Question: I am using Lab Center + TFS 2012 to run my automated GUI tests. I noticed that there is an option to run a script before and after the tests begin:

- -
I want to use this option to restore a Database before my tests begin, since I have 2 test agents and they connect to the same database.
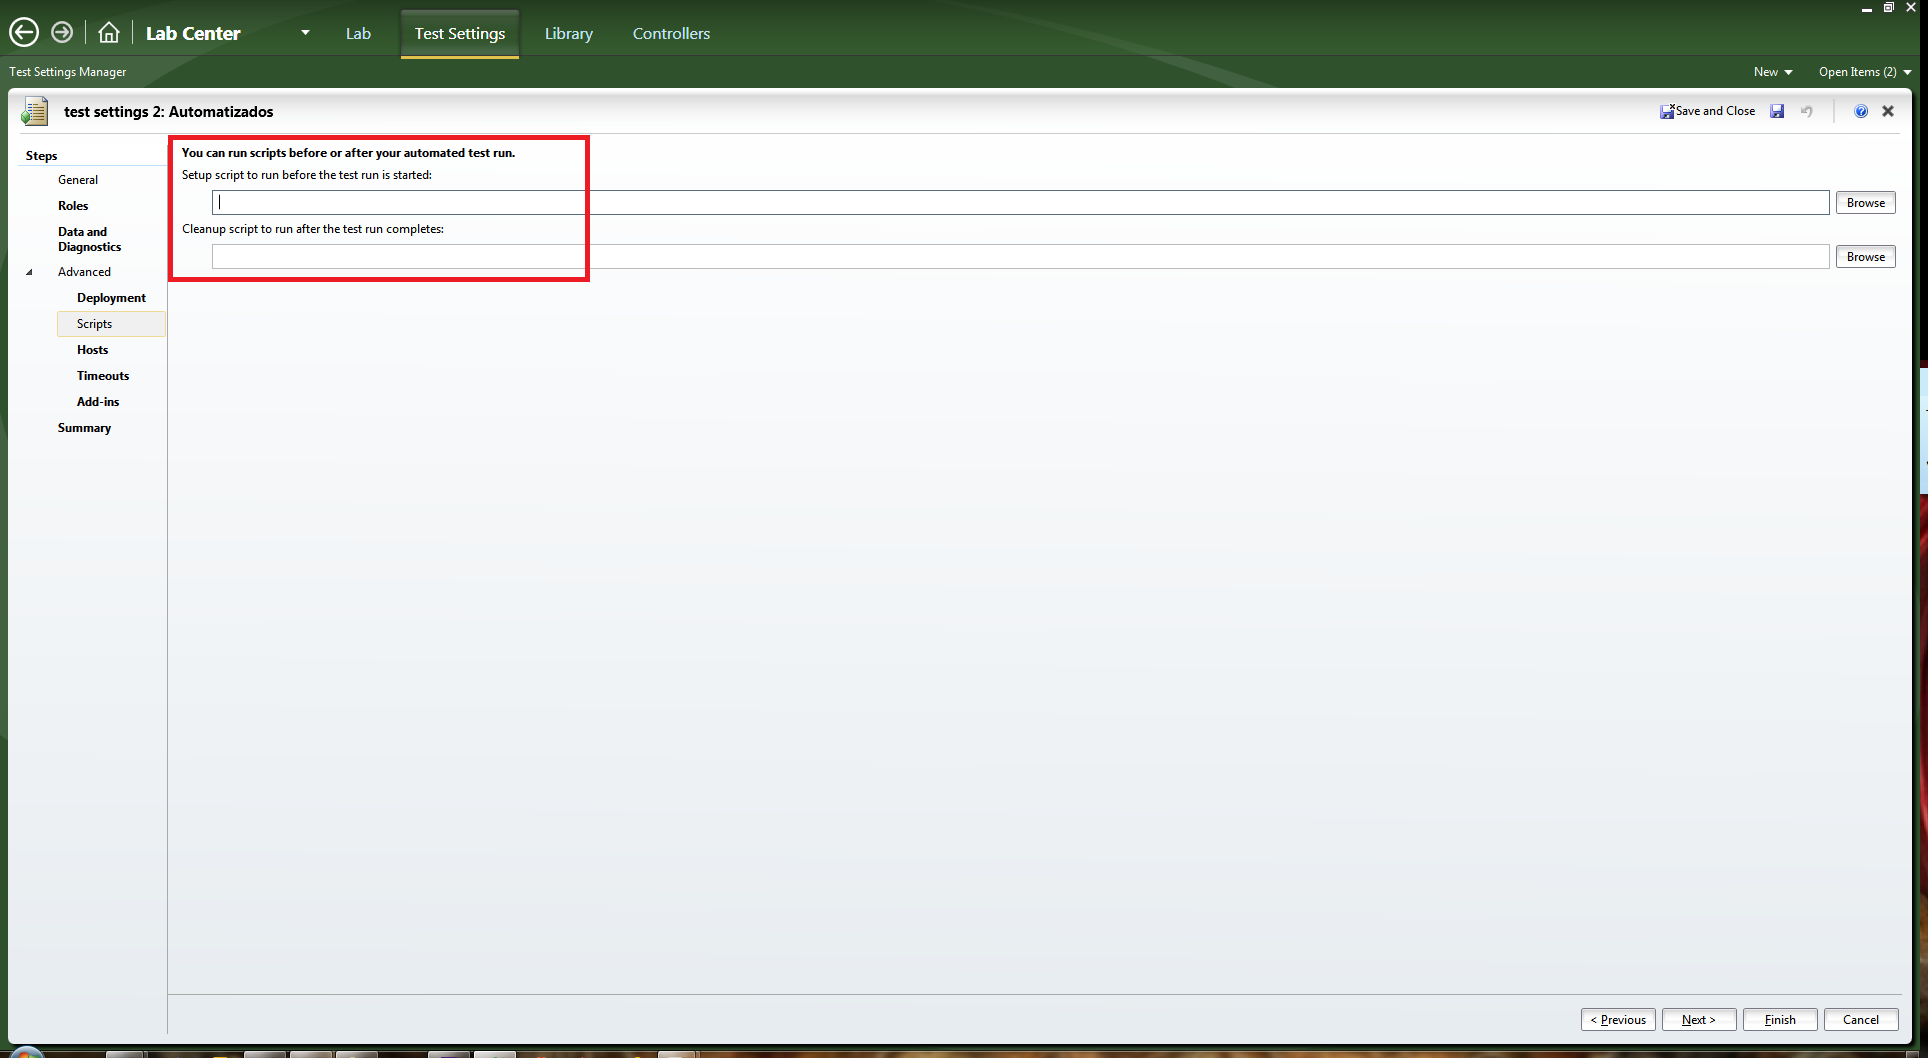
Answer: The script can be any text file that has command line batch that saved with (.bat) extension or Powershell script, of-course you can call any exe from that file but first you will need to navigate to the path of that exe or just declar that path in the of the Windows, here is an example of a file with (.bat) extension that will play the Windows Media Player.
> cd "Program Files"cd "Windows Media Player"wmplayer.exe
You can also open it and send parameters as needed.